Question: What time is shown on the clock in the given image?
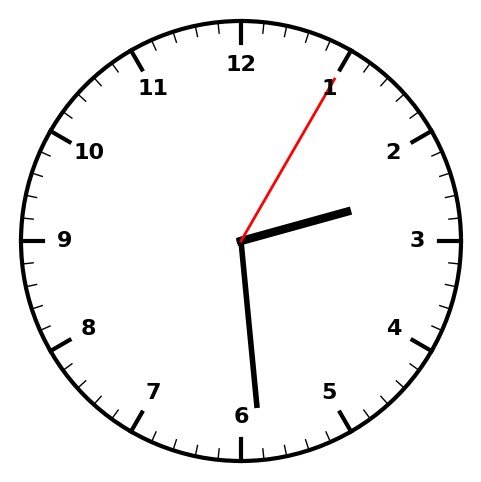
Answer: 02:29:05